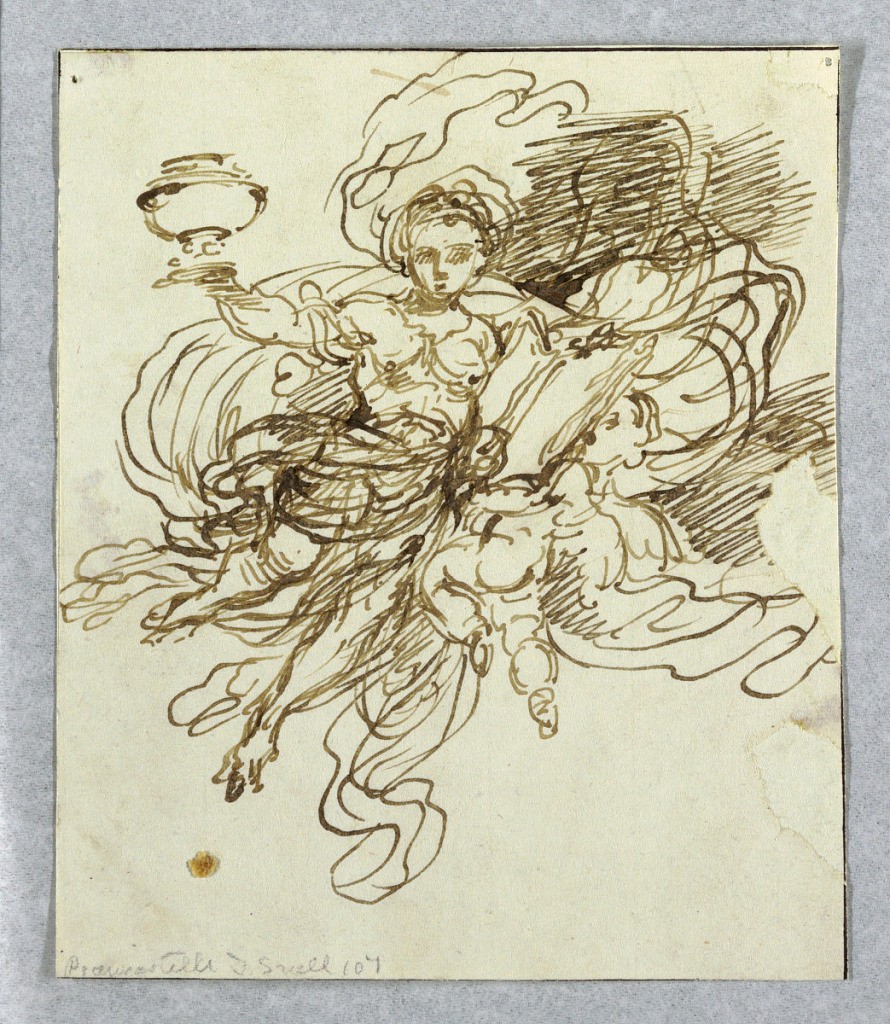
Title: Sketch for a Wall Painting
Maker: Giuseppe Bernardino Bison, Italian, 1762 - 1844
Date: early 19th century
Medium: Pen and ink on paper
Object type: Drawing
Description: A flying woman raising an urn with her right arm, and putting the left upon a book which is supported in front of her buy a putto.